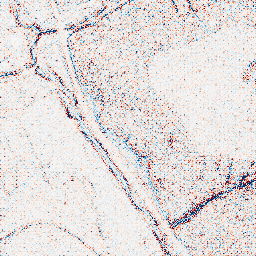
Category: edge_preserving
Decomposition family: anisotropic_diffusion
Decomposition parameters: iterations: 5
kappa: 50
gamma: 0.1
Upsampling method: regularized
Upsampling parameters: scale: 2
lambda_reg: 0.1
Upsampling scale: 2